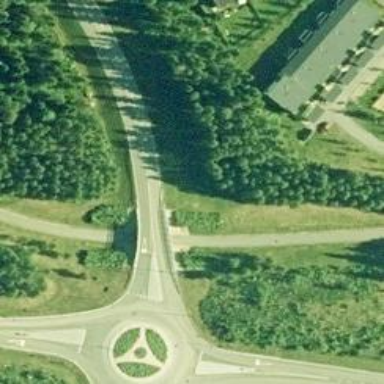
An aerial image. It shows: Asphalt cycleway.